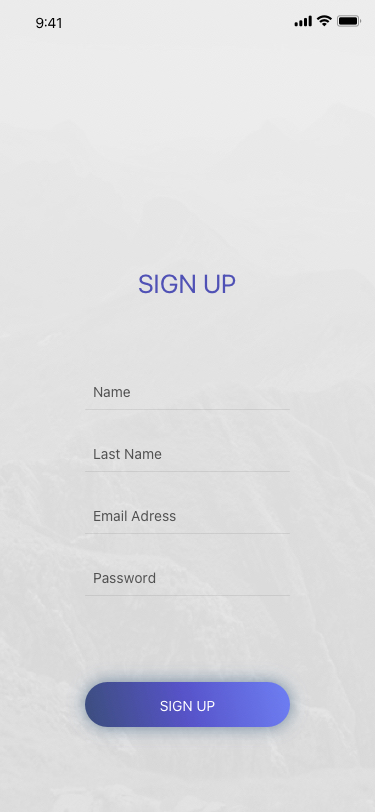
Text in this UI design:
SIGN UP
Password
Email Adress
Last Name
Name
SIGN UP